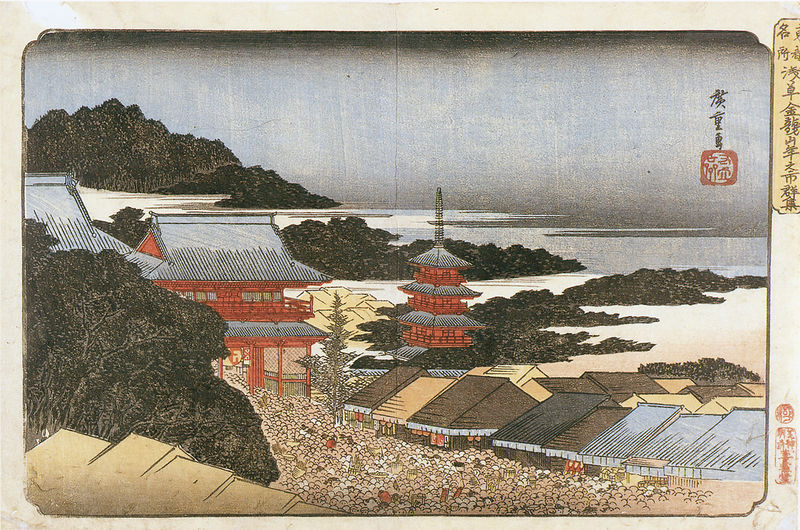
Titel: Menschenmenge auf dem Markt zum Jahresende am Kinryuzan Tempel in Asakusa; aus der Serie: Berühmte Plätze der östlichen Hauptstadt
Künstler: Utagawa Hiroshige
Institution: Wisconsin, Chazen Museum of Art, E. B. Van Vleck Collection
Schlagwörter: blau, felsen, himmel, meer, bäume, landschaft, menschen, stadt, ufer, schwarz, rot, fest, menge, signatur, häuser, turm, farbig, holzschnitt, japan, küste, schrift, strand, dorf, dächer, japanisch, asiatisch, stempel, chinesisch, siegel, pagode, pagoden, hiroshige, hokushima